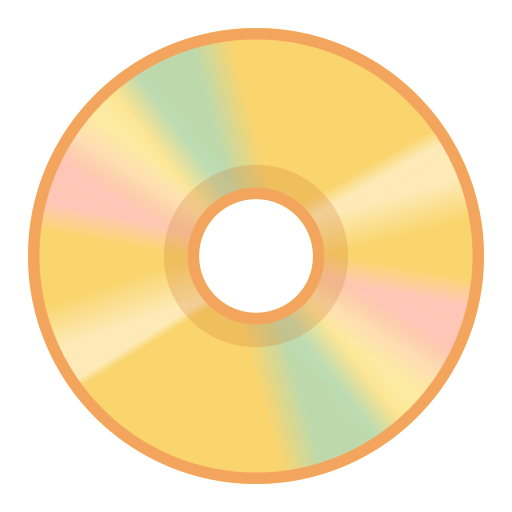
Emoji: 📀